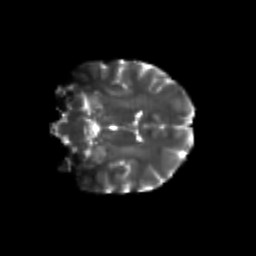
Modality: T2w
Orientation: coronal
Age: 23
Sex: female
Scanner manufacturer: siemens
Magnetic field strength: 3 T
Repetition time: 3.5 s
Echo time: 0.113 s